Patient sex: F
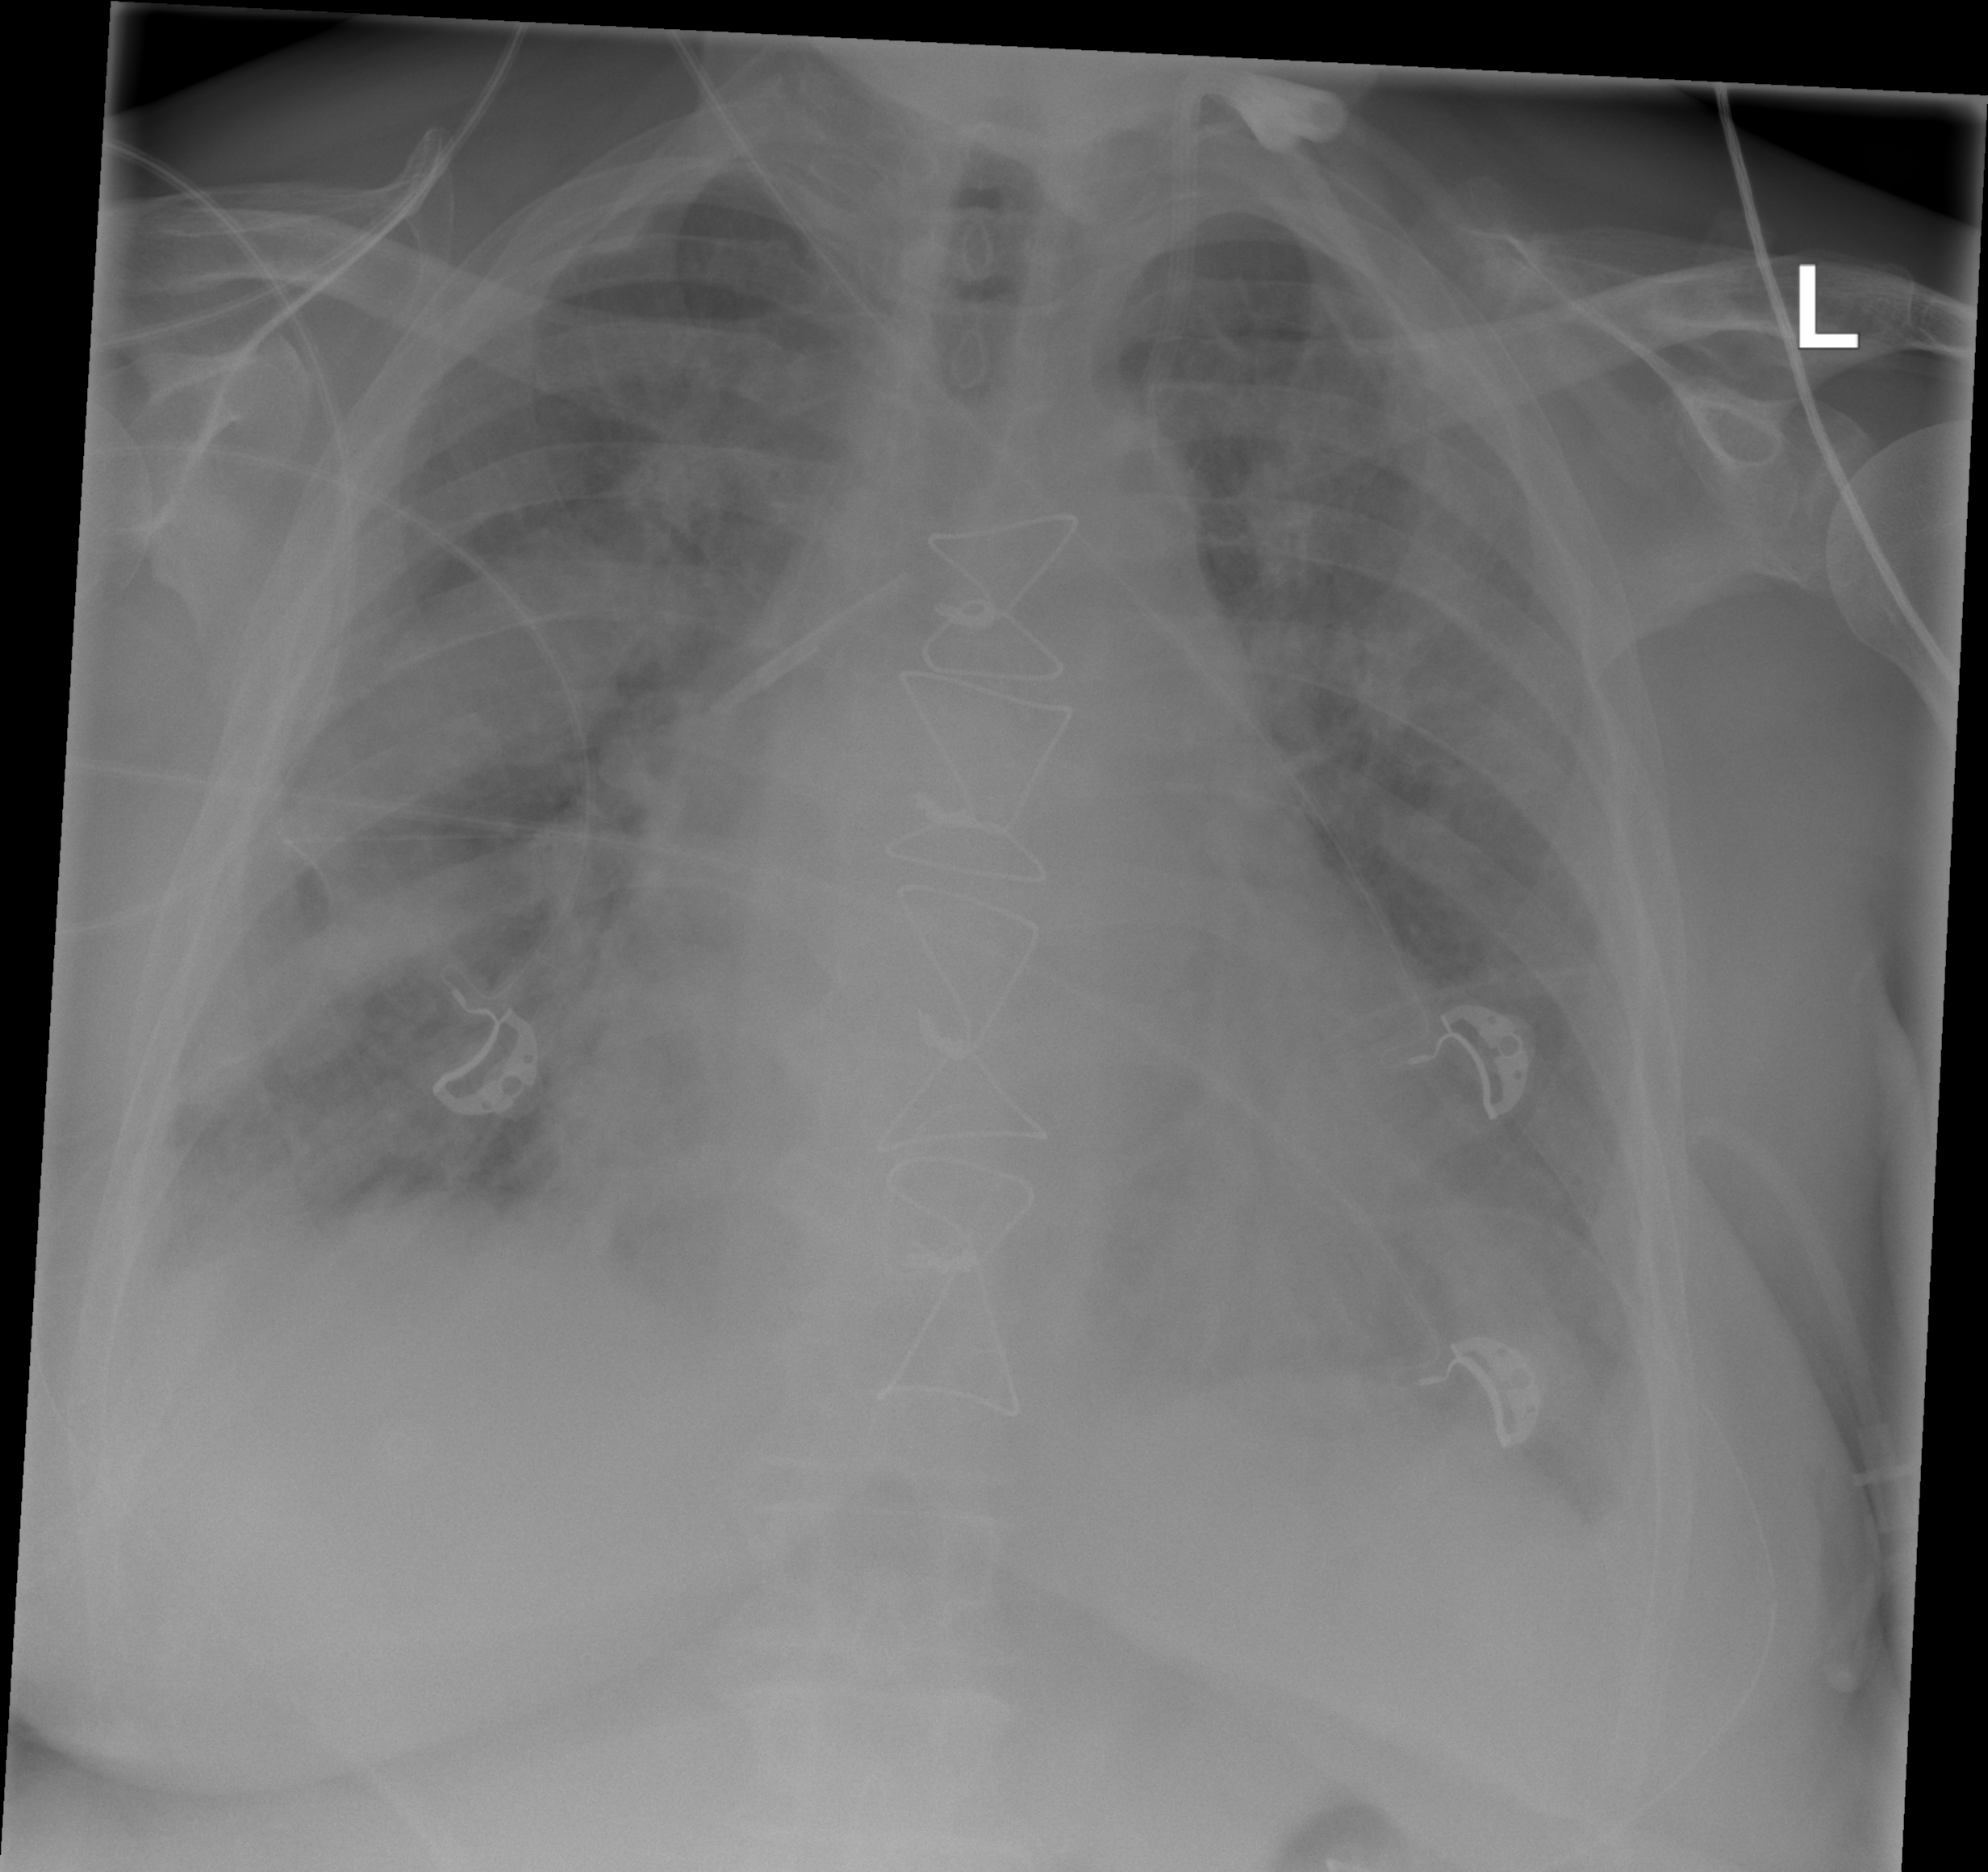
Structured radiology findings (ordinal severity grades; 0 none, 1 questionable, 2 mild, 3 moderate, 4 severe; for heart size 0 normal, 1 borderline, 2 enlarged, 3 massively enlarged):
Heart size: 2
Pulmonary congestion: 2
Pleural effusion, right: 2
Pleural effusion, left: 0
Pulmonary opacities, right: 2
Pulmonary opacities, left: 2
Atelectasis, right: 2
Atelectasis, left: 2